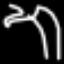
Label: palm tree